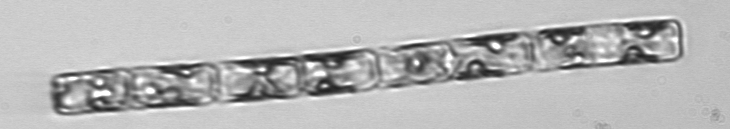
Label: Guinardia_delicatula